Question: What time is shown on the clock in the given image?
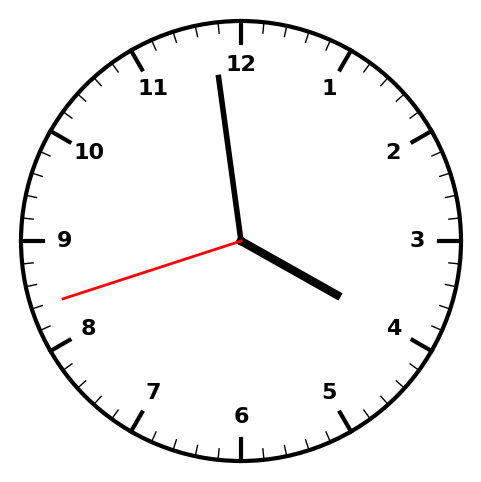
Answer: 03:58:42